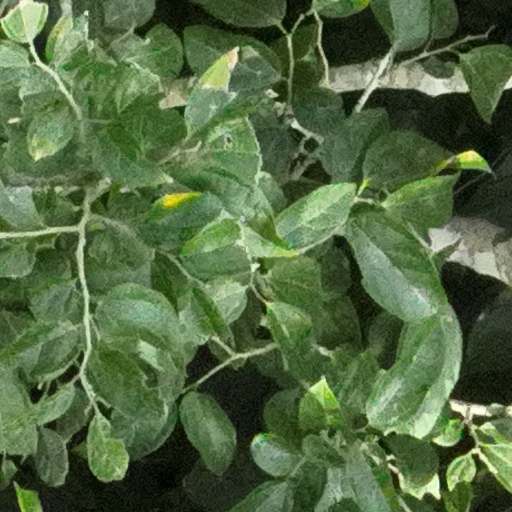
Species: Apeiba membranacea
GBIF accepted scientific name: Apeiba membranacea
Crown area (m\u00b2): 167.57